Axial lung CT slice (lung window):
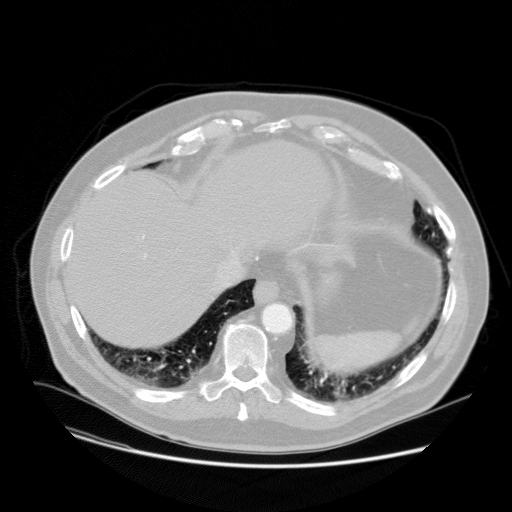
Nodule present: no